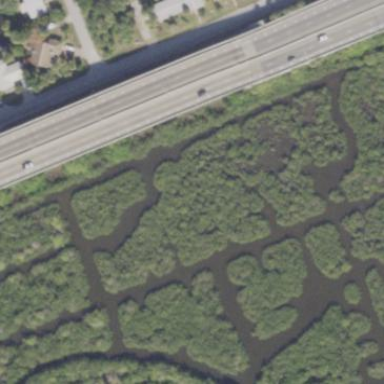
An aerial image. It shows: Wetland area dominated by mangroves.